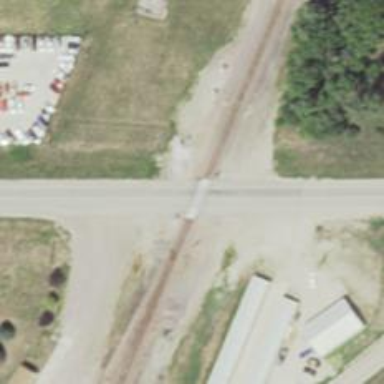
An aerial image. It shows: Level crossing along the railway.